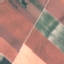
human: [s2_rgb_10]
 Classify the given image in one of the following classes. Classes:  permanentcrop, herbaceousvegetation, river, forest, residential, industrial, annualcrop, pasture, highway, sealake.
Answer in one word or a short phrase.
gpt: AnnualCrop